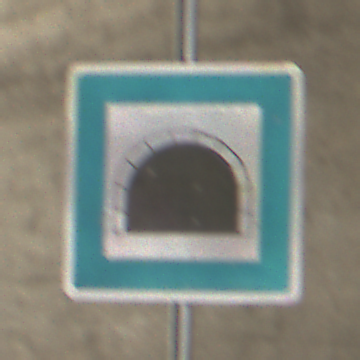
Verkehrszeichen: Tunnel
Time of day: Midday
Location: Roofed (Tunnel)
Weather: NotSpecified
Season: NotSpecified
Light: Natural